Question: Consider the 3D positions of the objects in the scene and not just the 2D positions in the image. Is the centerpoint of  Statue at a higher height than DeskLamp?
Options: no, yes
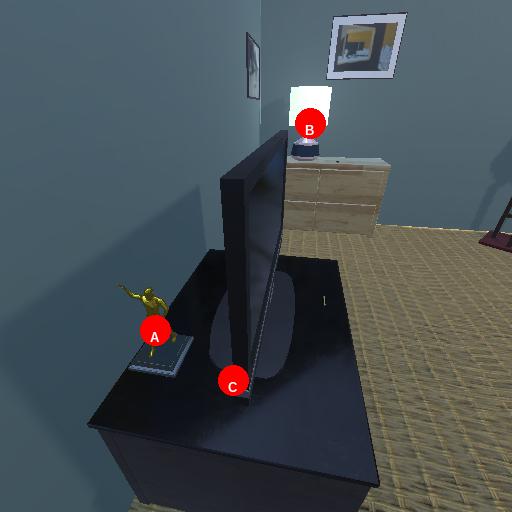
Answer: no